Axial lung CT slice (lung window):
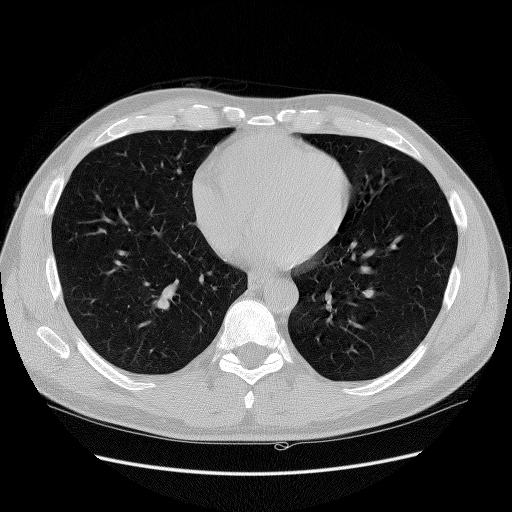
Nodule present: no